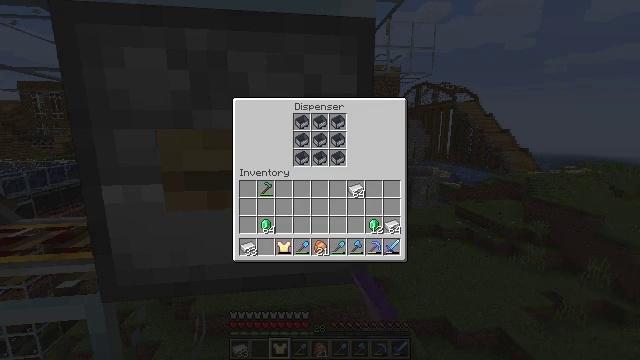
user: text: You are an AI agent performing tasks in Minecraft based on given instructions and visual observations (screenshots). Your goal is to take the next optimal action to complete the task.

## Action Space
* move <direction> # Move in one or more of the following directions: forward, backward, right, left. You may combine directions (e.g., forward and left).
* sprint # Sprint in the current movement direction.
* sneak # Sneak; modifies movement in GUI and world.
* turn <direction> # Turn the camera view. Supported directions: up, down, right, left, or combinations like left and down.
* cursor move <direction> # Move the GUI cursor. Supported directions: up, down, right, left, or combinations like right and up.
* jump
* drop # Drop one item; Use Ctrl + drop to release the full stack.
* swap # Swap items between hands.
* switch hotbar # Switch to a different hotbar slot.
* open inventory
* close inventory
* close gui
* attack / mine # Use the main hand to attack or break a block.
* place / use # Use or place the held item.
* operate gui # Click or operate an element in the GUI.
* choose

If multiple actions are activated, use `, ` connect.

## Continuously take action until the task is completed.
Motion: motion action
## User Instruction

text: Remove a nether brick fence from the inventory.
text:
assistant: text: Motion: no_op